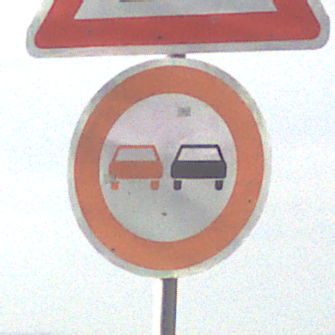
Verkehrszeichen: Ueberholverbot
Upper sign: UnzureichendesLichtraumprofil
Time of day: MorningAfternoon
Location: Outdoor (Suburban)
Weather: PartlyCloudy
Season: NotSpecified
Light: Natural